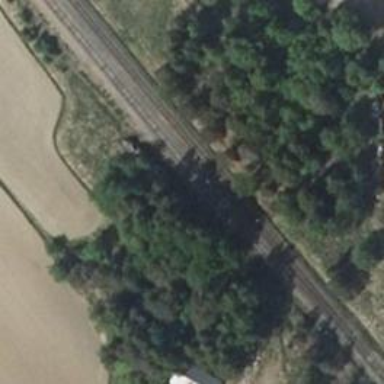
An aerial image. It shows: Siding railway line with electrified contact line for the trains.